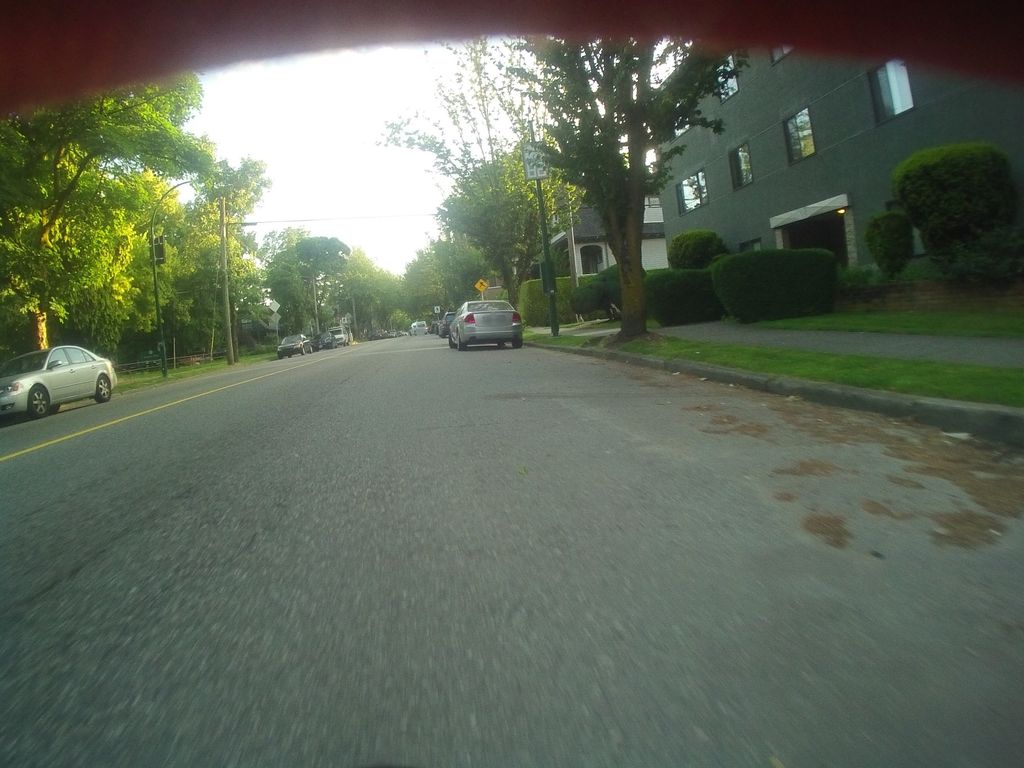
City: vancouver